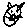
Label: cat